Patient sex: M
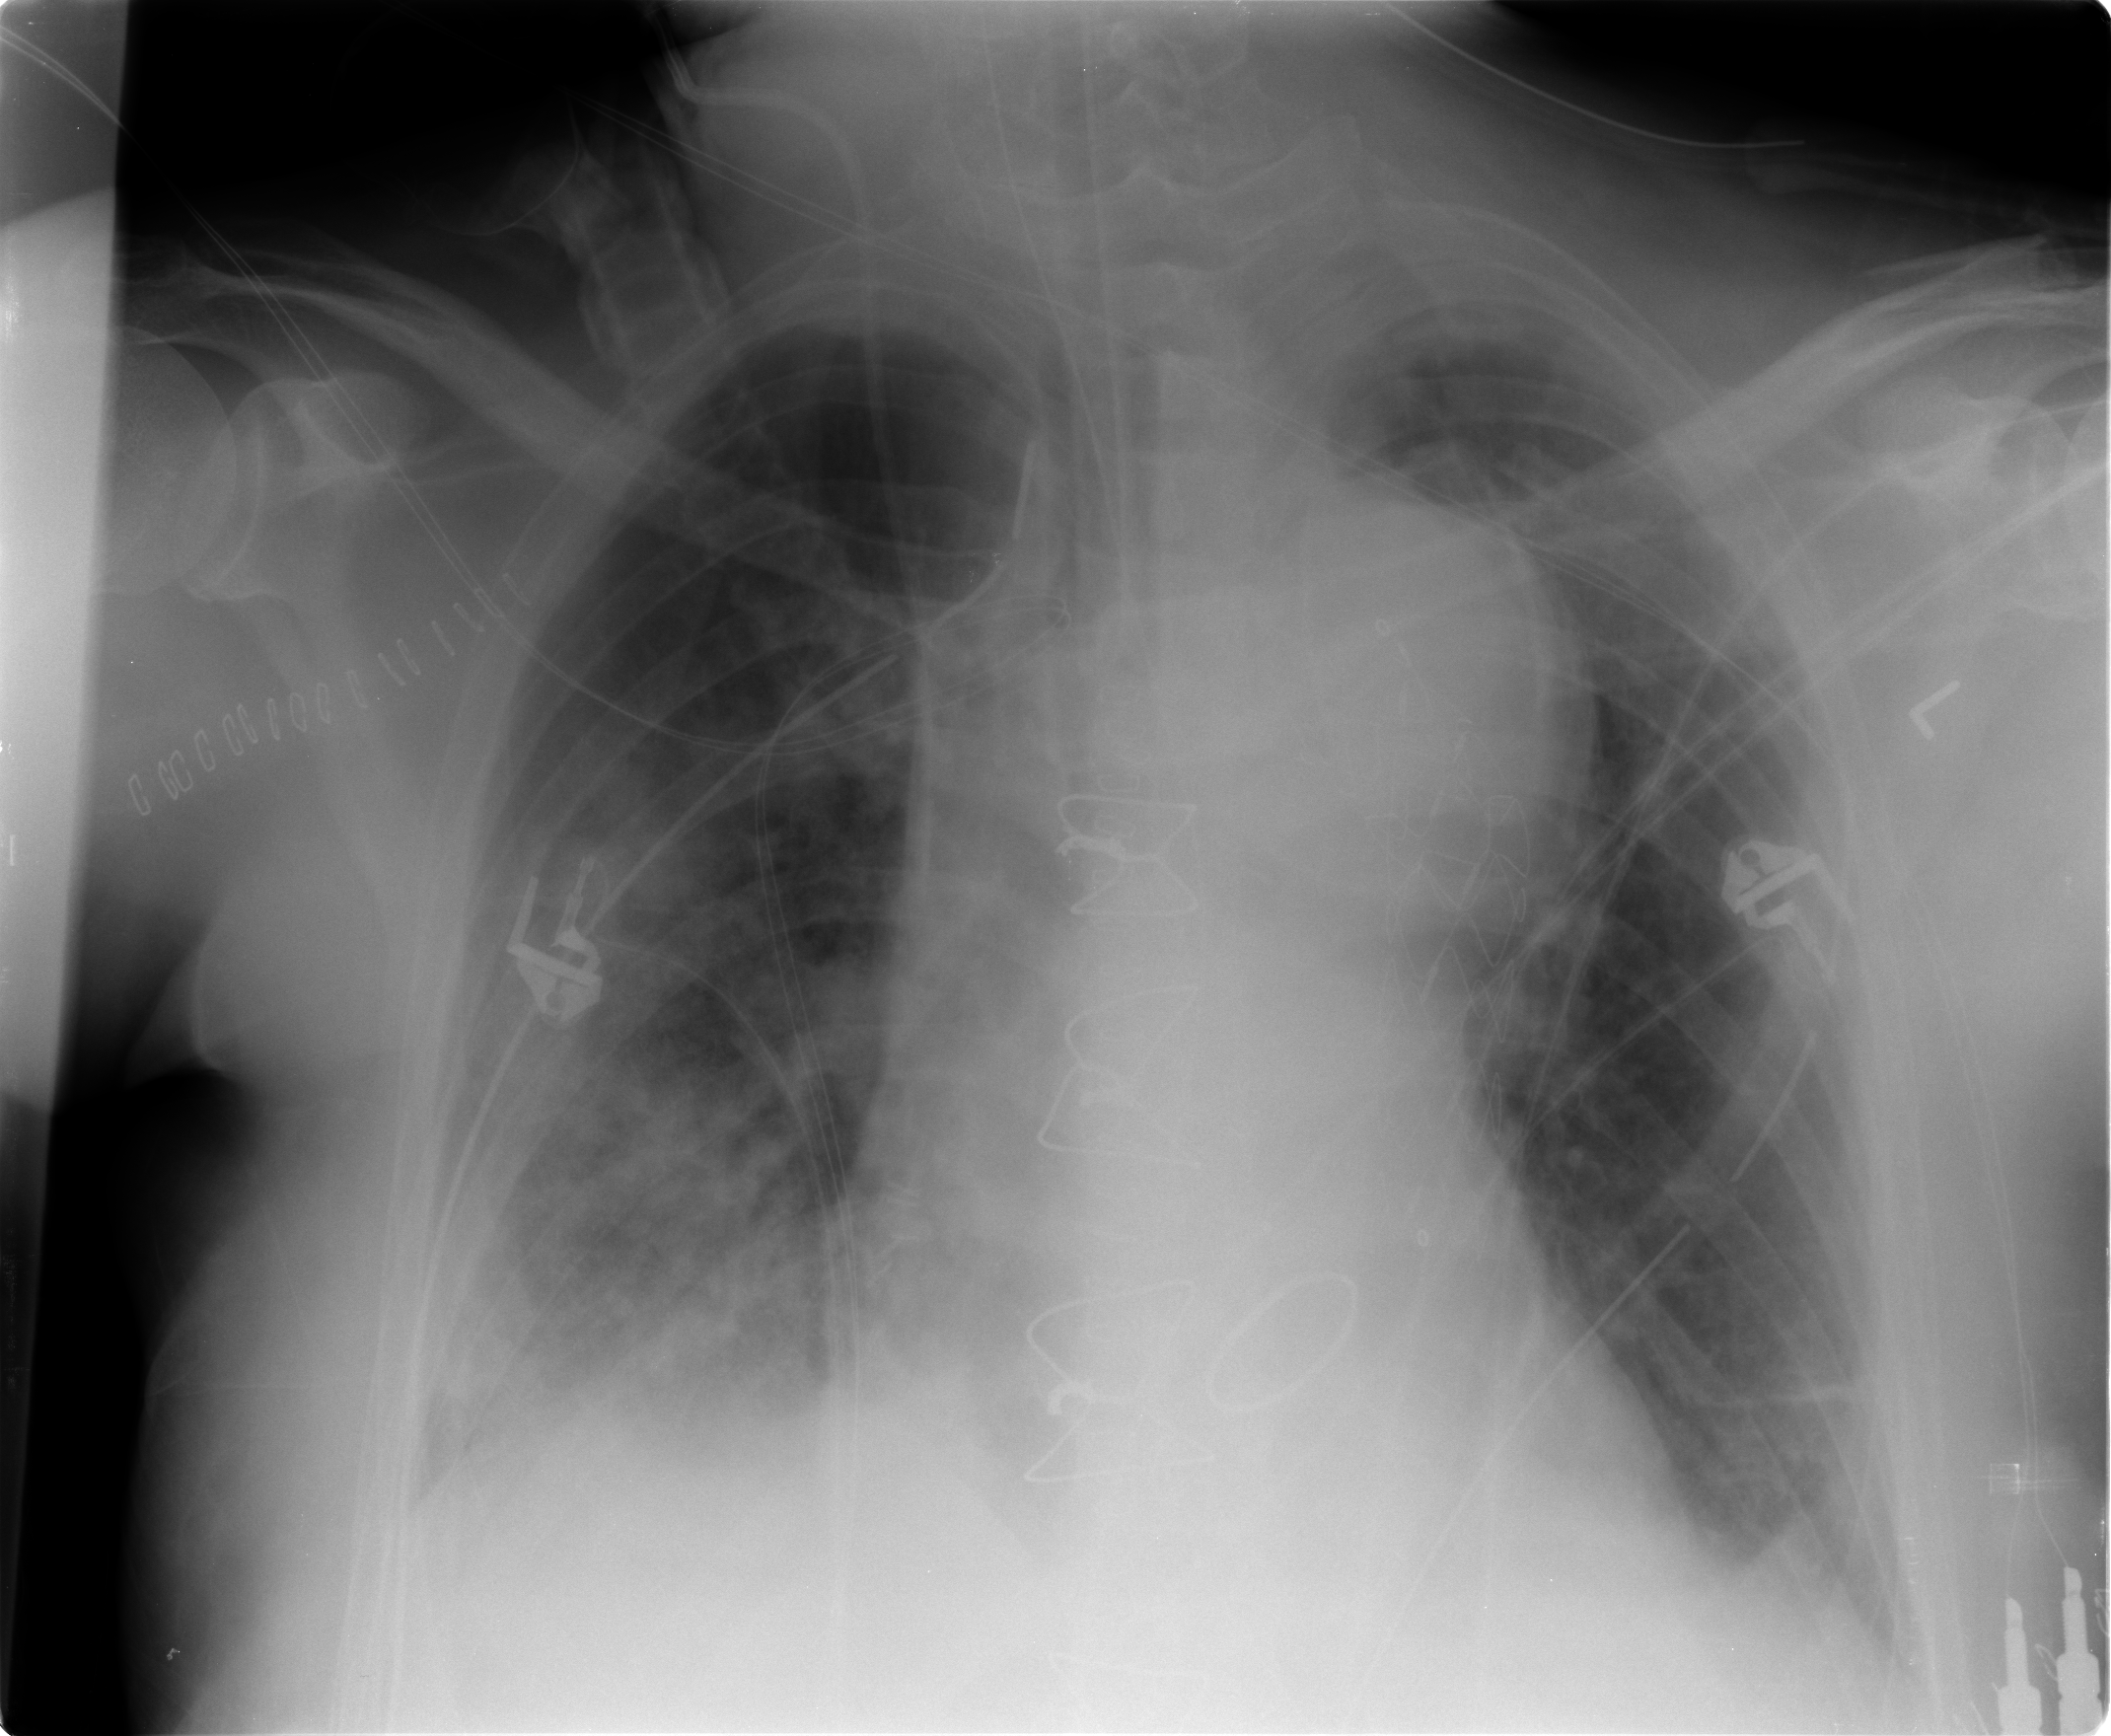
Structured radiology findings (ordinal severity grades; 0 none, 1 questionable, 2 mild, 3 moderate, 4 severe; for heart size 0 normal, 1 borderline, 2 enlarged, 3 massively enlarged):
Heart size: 0
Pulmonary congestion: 2
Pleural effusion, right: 2
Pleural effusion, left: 2
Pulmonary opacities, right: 3
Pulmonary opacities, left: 2
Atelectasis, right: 2
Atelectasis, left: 2